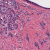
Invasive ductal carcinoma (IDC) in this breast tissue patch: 1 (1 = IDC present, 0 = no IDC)